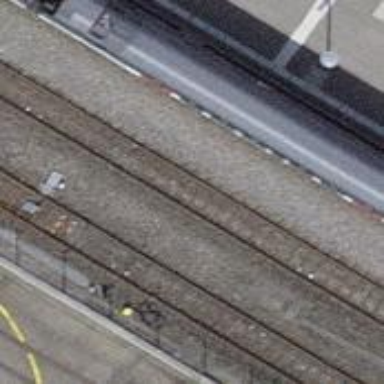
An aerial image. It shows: Railway stop with public transport stop position.